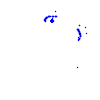
Particle: proton